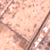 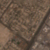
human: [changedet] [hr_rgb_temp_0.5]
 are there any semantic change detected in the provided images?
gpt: The urbanization in the area was intensified.